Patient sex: F
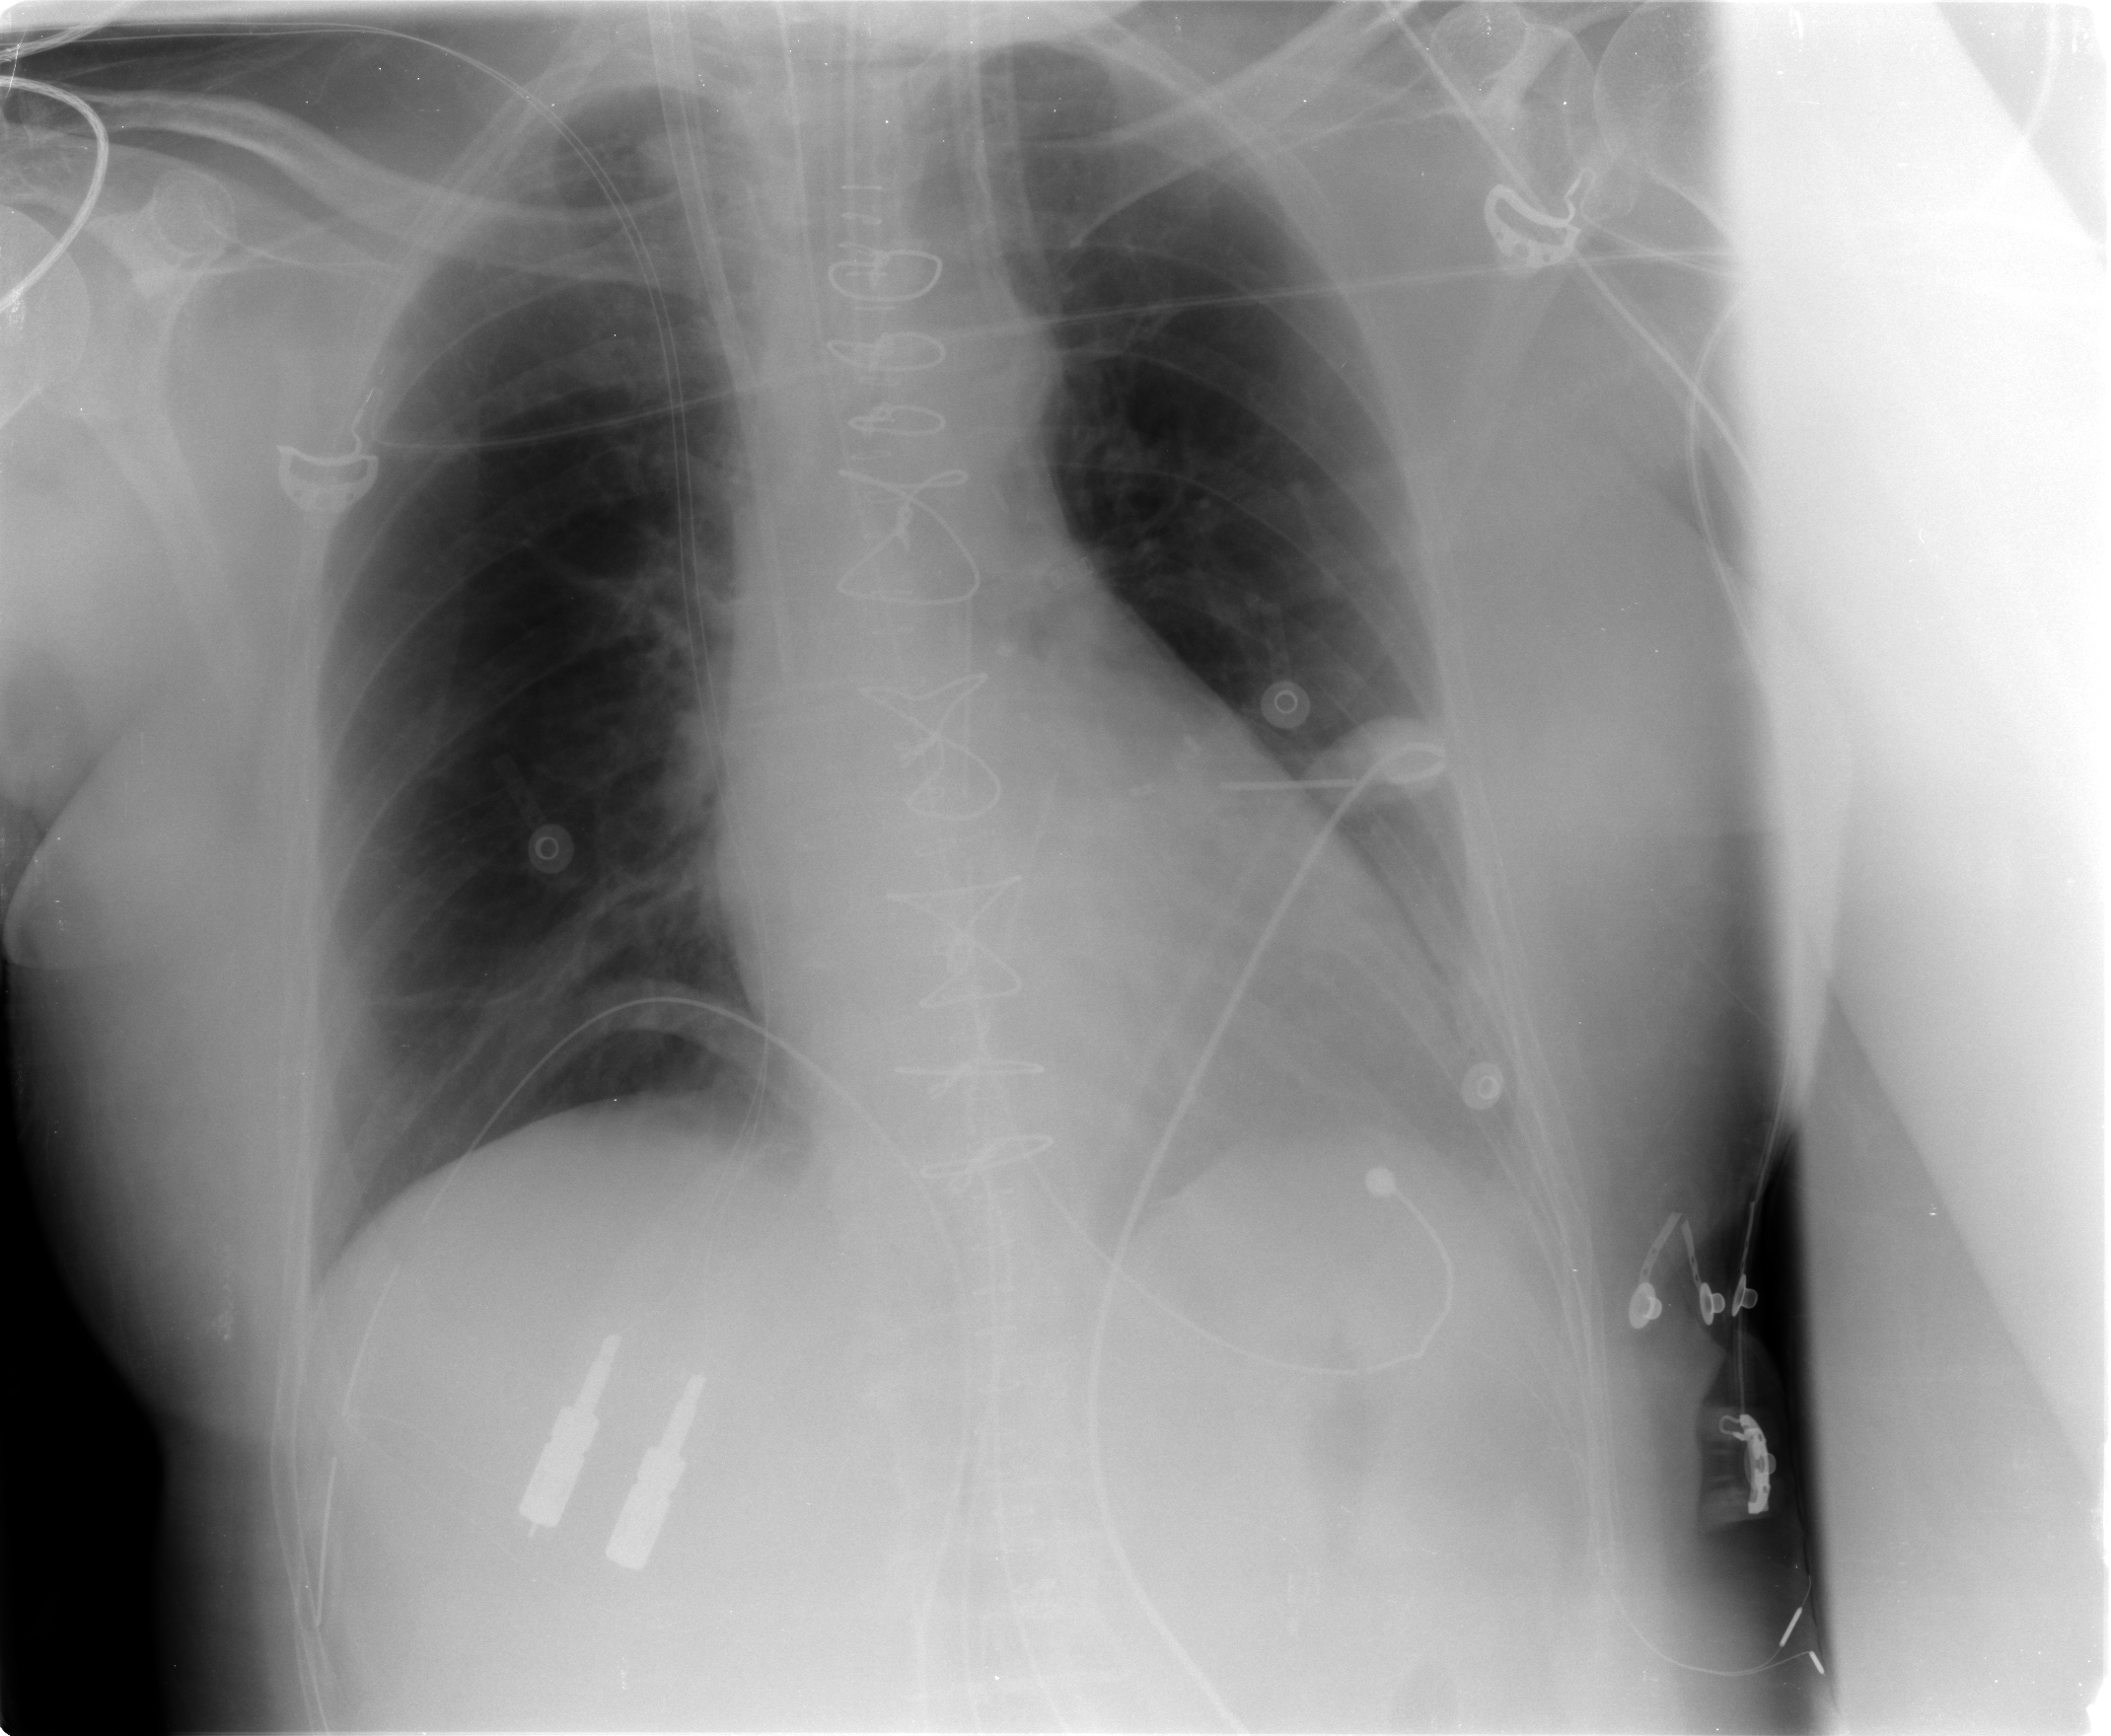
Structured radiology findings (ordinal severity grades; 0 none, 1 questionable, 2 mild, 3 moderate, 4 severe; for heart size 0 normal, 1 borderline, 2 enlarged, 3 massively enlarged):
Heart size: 1
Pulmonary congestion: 0
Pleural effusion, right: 0
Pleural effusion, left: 2
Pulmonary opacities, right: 0
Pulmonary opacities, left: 0
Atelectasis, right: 2
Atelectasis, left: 2